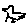
Label: bird